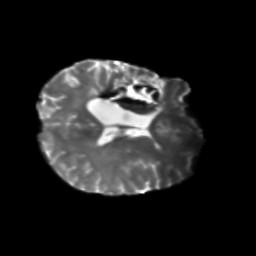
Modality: T2w
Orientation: axial
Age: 44
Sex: female
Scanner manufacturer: siemens
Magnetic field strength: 3 T
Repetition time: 5.25 s
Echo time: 0.08 s